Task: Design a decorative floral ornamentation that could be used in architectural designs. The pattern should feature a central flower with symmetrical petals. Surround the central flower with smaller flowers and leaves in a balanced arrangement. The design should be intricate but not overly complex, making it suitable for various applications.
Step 1156:
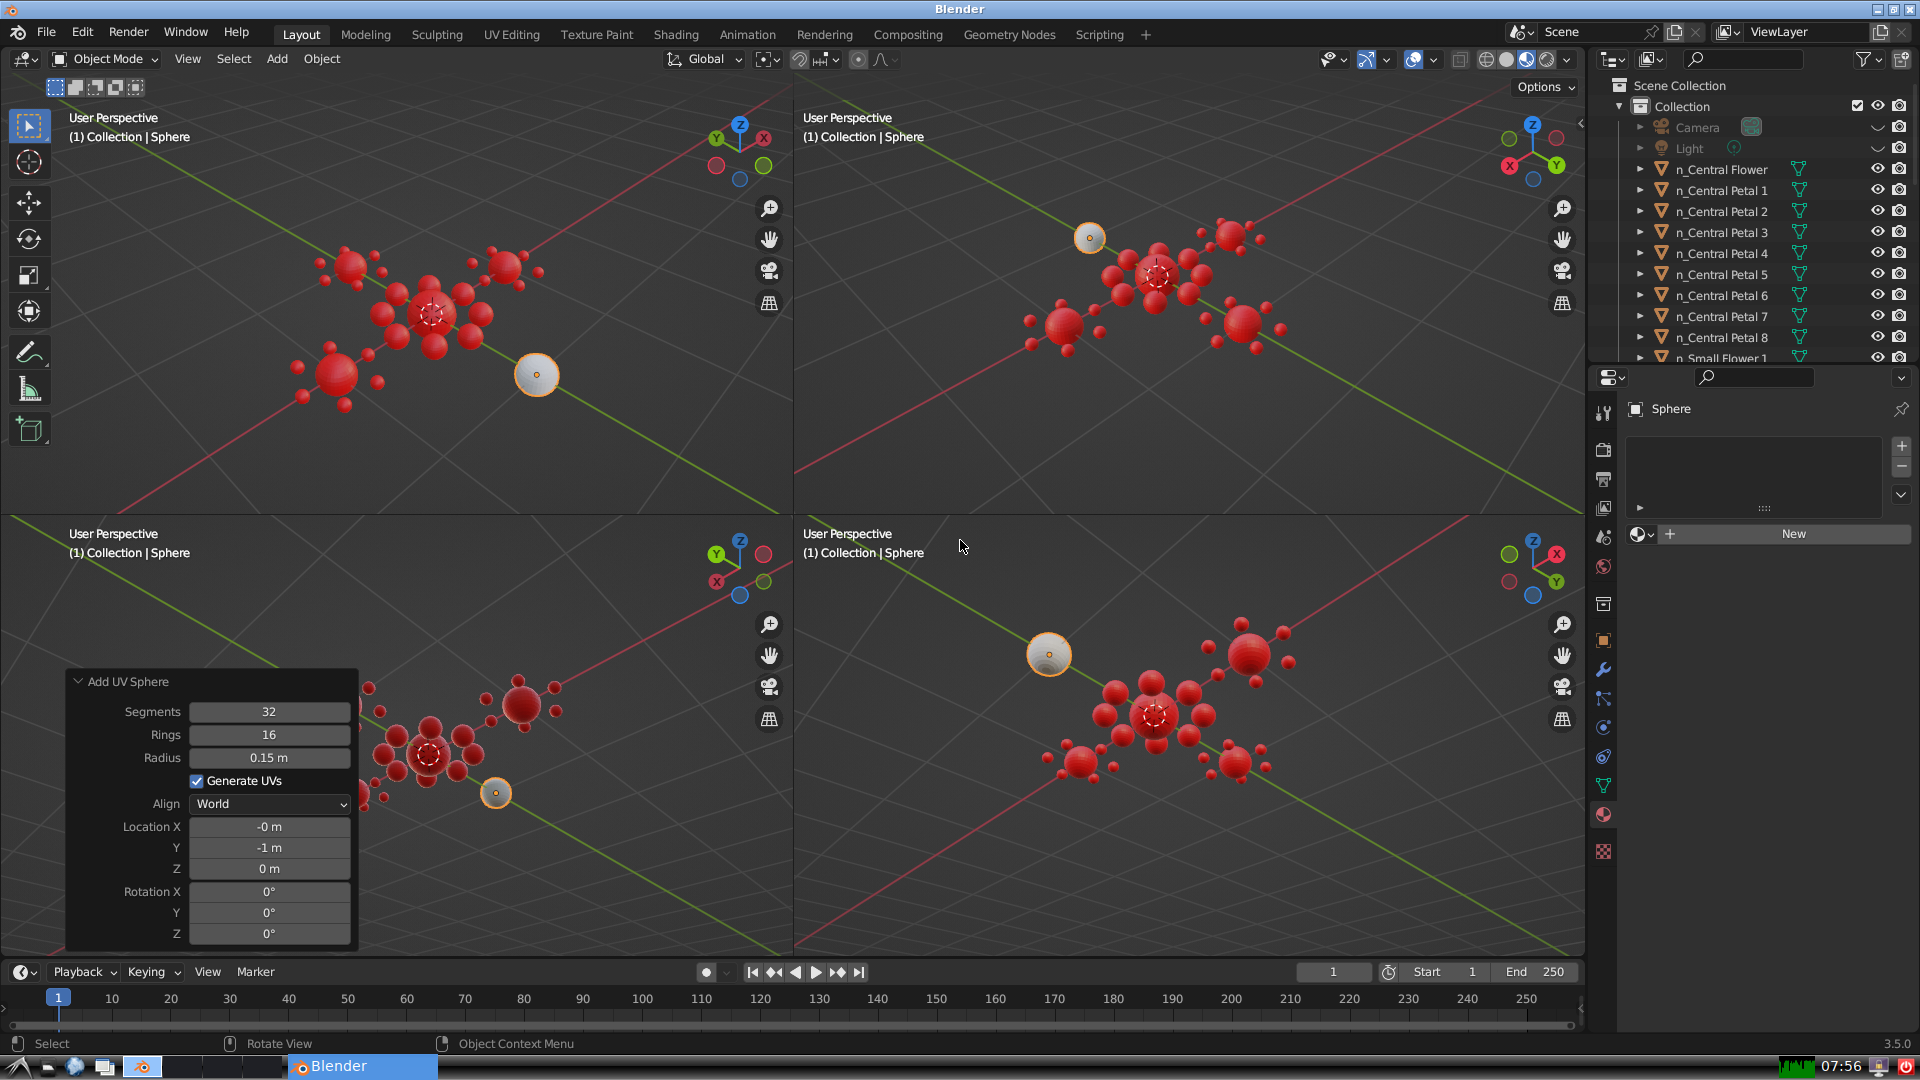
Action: {"key_press": ['Ctrl, Home']}